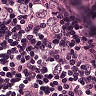
Metastatic tissue present: yes